Field crop: tomato
Growth stage: 2
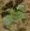
Species: solanum